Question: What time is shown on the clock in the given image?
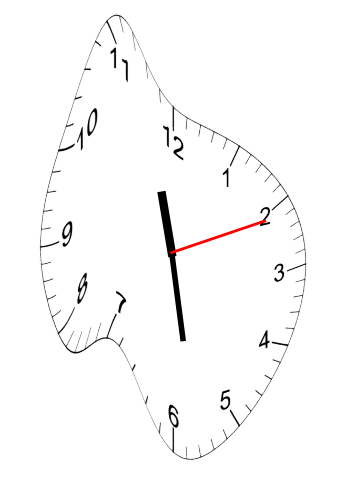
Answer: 11:28:11